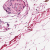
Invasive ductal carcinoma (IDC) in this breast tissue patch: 0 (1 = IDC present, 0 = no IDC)